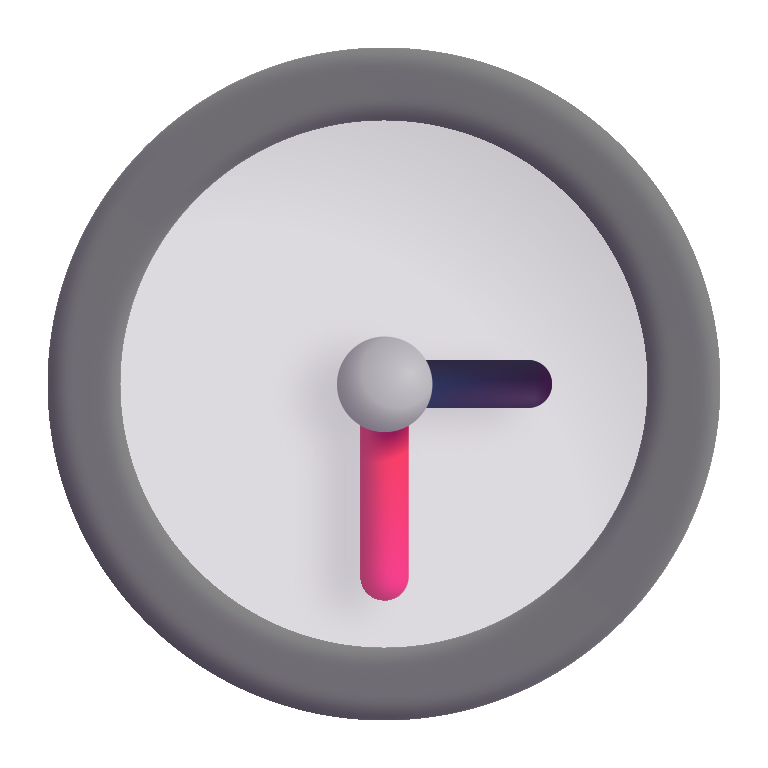
three thirty color